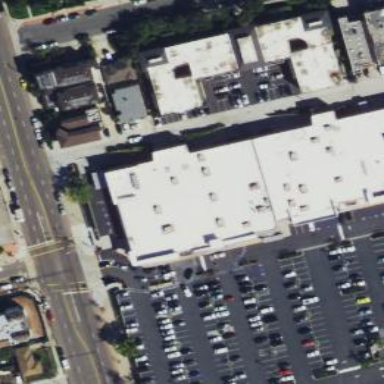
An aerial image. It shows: Commercial building.